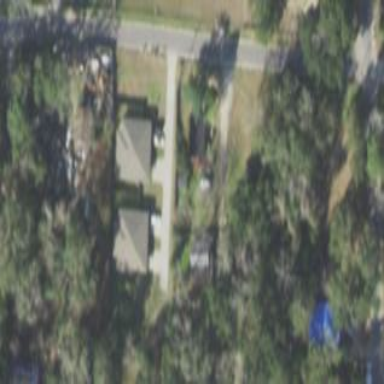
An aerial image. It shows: This residential area consists of single-family homes.